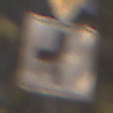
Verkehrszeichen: VerlaufVorfahrtsstrasse7
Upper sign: VorfahrtGewaehren
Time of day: Night
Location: Outdoor (Suburban)
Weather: PartlyCloudy
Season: NotSpecified
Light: Artificial